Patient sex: F
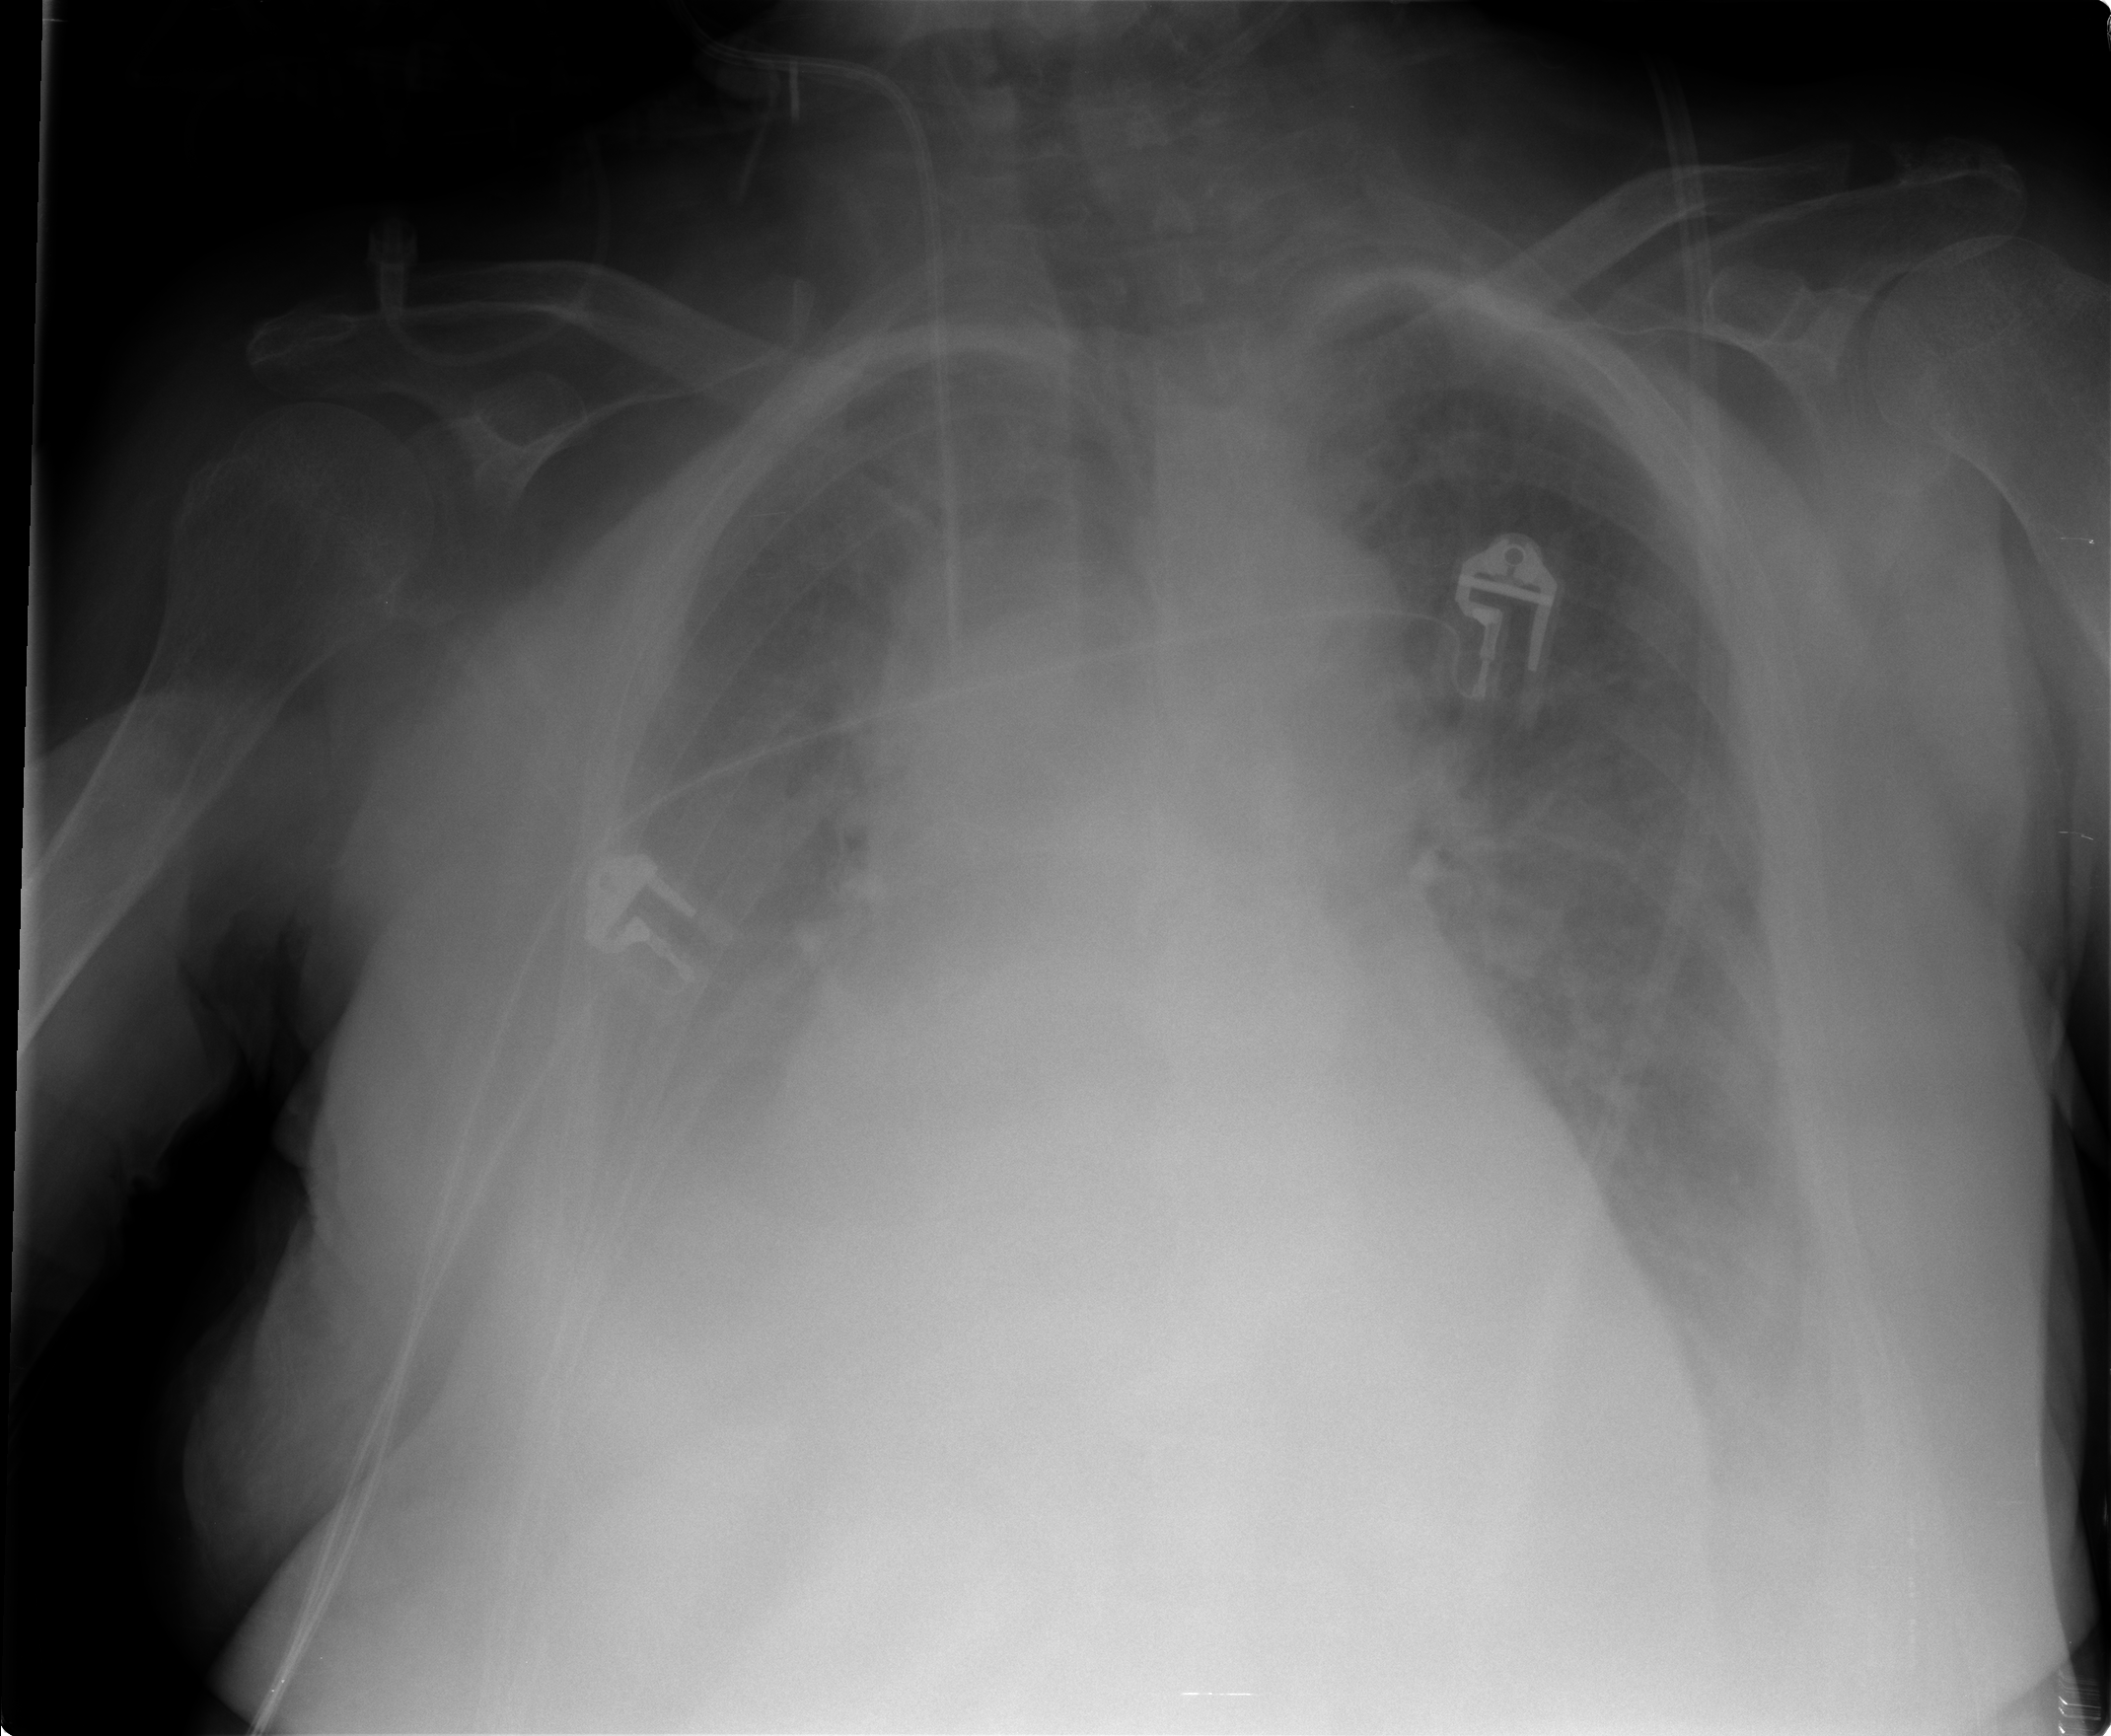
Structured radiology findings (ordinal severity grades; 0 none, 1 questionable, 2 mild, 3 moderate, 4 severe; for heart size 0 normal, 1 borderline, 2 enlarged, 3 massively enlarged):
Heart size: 3
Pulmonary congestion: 2
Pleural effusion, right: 3
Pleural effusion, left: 2
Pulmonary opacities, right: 2
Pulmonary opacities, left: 0
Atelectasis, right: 2
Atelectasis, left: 2